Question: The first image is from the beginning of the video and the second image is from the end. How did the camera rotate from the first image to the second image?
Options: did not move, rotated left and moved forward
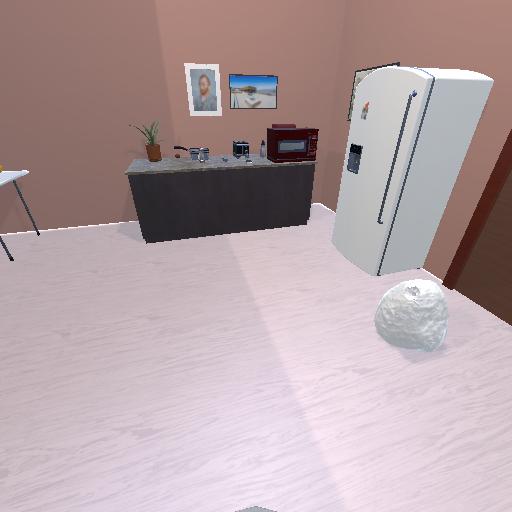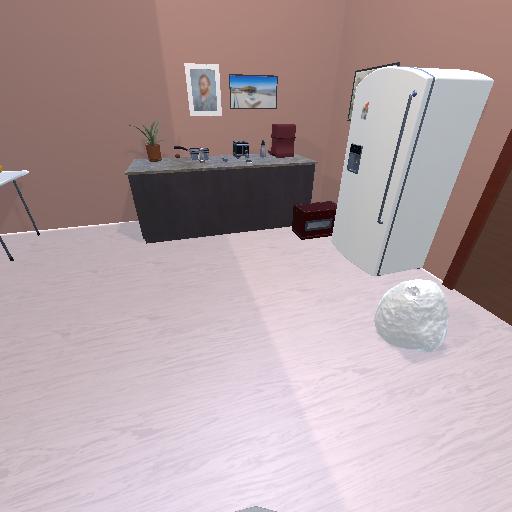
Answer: did not move